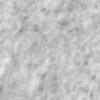
Label: no_change